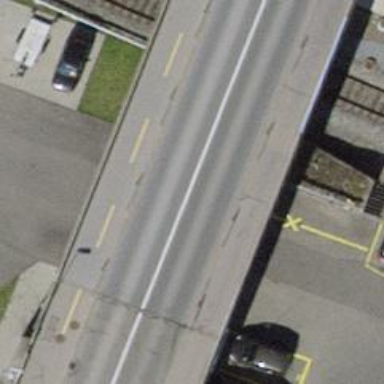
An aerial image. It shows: Asphalt tertiary road on bridge.